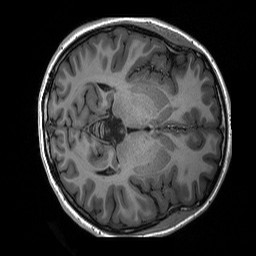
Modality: T1w
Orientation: axial
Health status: ill
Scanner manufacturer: siemens
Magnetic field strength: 3 T
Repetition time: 2.3 s
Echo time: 0.00226 s